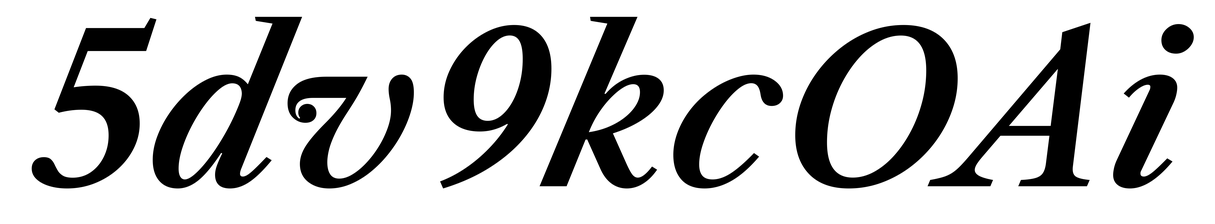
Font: LibreCaslonText-Italic_SemiBold_Italic